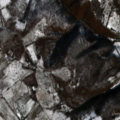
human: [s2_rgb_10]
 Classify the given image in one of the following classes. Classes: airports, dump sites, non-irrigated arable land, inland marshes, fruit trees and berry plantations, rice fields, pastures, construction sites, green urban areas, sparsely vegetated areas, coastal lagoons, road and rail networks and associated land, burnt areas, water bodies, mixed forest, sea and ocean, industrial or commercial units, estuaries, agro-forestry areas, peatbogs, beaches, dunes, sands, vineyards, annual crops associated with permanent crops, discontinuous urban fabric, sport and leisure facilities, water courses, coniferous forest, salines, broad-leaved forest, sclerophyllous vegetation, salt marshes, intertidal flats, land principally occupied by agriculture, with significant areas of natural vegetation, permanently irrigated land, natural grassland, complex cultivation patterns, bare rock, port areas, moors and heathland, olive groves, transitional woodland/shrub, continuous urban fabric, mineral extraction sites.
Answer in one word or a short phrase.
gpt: pastures, complex cultivation patterns, land principally occupied by agriculture, with significant areas of natural vegetation, broad-leaved forest, transitional woodland/shrub